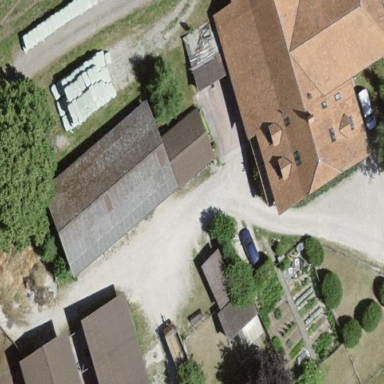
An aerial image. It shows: Farmyard area.